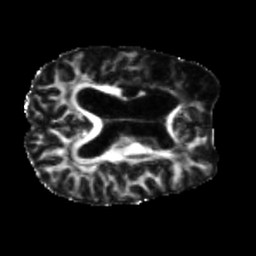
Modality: FA
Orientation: axial
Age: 56
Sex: male
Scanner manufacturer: siemens
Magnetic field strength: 3 T
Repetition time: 5.25 s
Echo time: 0.08 s